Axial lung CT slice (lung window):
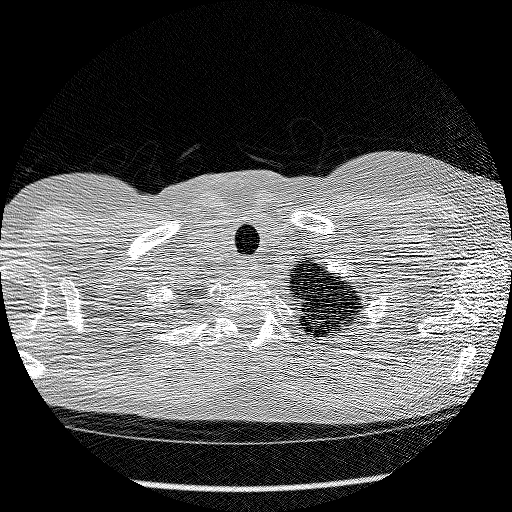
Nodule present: no